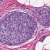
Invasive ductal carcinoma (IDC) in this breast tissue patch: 0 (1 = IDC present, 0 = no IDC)